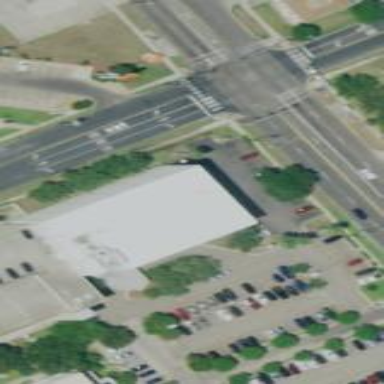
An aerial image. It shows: Office building.